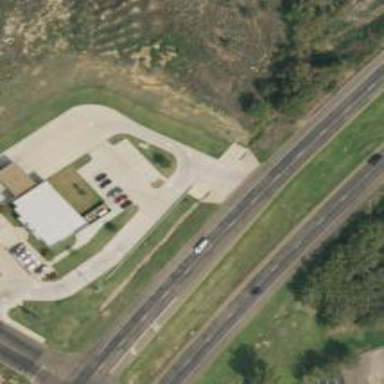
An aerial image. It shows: Service road.